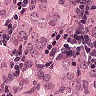
Metastatic tissue present: yes